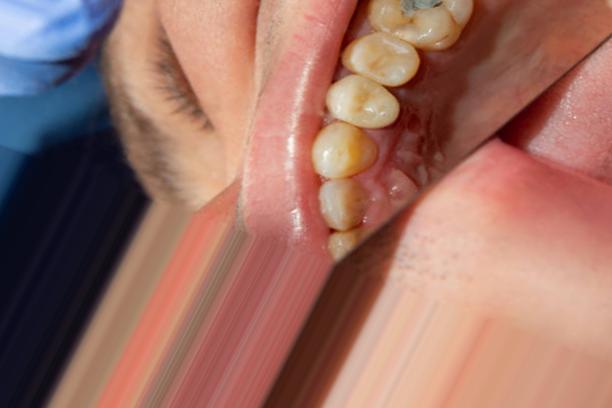
Condition: Caries